【题型】解答题　【知识点】立体几何　【难度】medium
如图, 在四棱锥 \(P-ABCD\) 中, 底面 \(ABCD\) 是边长为2的正方形, \(M,N\) 分别为 \(BC,PD\) 中点.

(1) 求证: \(MN \parallel\) 平面 \(PAB\);

(2) 若 \(PA=AB\), \(PA \perp\) 平面 \(ABCD\), 求直线 \(MD\) 与平面 \(AMN\) 所成角的正弦值.
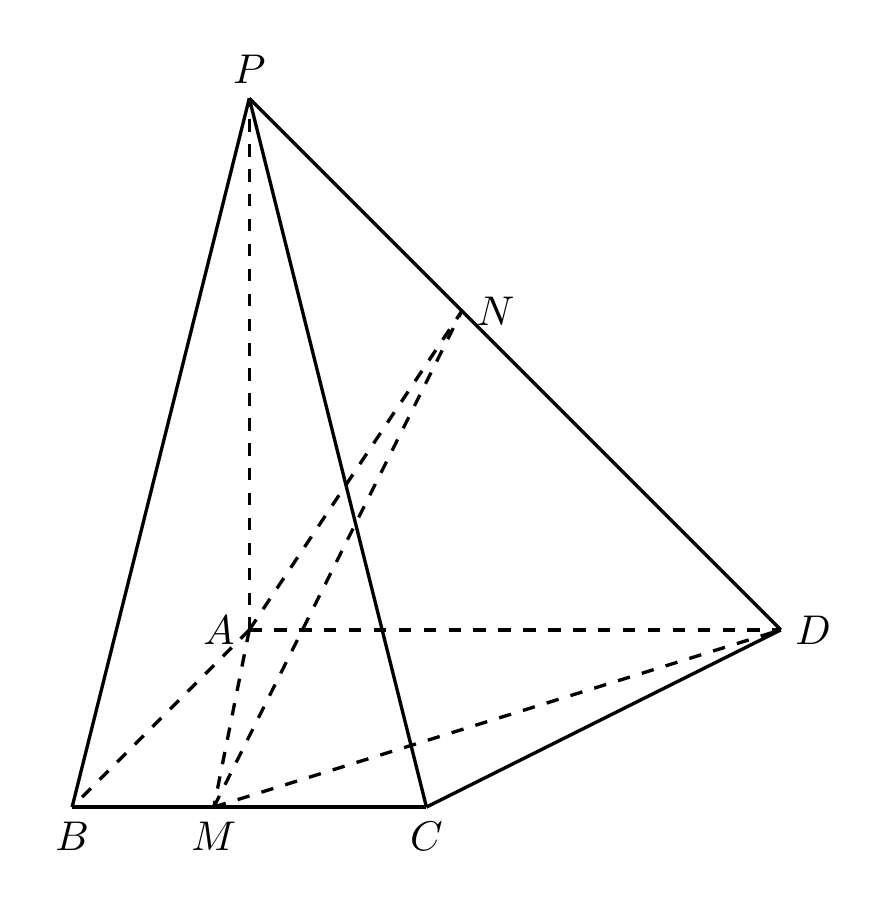
【解答】
\textbf{【答案】}
(1) 证明见解析

(2) \(\dfrac{4\sqrt{5}}{15}\)

\vspace{1em}

\textbf{【分析】}
(1) 取 \(PA\) 的中点 \(E\), 连接 \(EN\), \(BE\), 通过证明四边形 \(BENM\) 为平行四边形, 可得 \(MN \parallel BE\), 从而得证;

(2) 建立空间直角坐标系, 求出直线 \(MD\) 的方向向量与平面 \(AMN\) 的法向量的坐标, 再求出这两个向量的夹角的余弦值, 进而可得线面所成角的正弦值.

\vspace{1em}

\textbf{【详解】}
(1) 取 \(PA\) 的中点 \(E\), 连接 \(EN\), \(BE\),

因为底面 \(ABCD\) 是边长为2的正方形, \(M,N\) 分别为 \(BC,PD\) 中点,

可得 \(EN \parallel AD\), 且 \(EN = \dfrac{1}{2}AD\),

而 \(BM \parallel AD\), 且 \(BM = \dfrac{1}{2}AD\),

所以 \(EN \parallel BM\), 且 \(EN = BM\),

所以四边形 \(BENM\) 为平行四边形,

所以 \(MN \parallel BE\),

而 \(MN \not\subset\) 平面 \(PAB\), \(BE \subset\) 平面 \(PAB\),

所以 \(MN \parallel\) 平面 \(PAB\);

---

(2) 由题意以 \(A\) 为坐标原点, 以 \(AB,AD,AP\) 所在的直线分别为 \(x,y,z\) 轴建立空间直角坐标系,

若 \(PA=AB\), 则 \(D(0,2,0)\), \(B(2,0,0)\), \(C(2,2,0)\), \(P(0,0,2)\),

则 \(M(2,1,0)\), \(N(0,1,1)\),

所以 \(\overrightarrow{MD}=(-2,1,0)\), \(\overrightarrow{AM}=(2,1,0)\), \(\overrightarrow{AN}=(0,1,1)\),

设平面 \(AMN\) 的法向量为 \(\vec{n}=(x,y,z)\),

则
\[
\begin{cases}
\vec{n} \cdot \overrightarrow{AN} = 0 \\
\vec{n} \cdot \overrightarrow{AM} = 0
\end{cases}, \quad \text{即} \quad
\begin{cases}
y + z = 0 \\
2x + y = 0
\end{cases}
\]

令 \(x=1\), 则 \(\vec{n}=(1,-2,2)\),

所以 \(\vec{n} \cdot \overrightarrow{MD} = -2 - 2 + 0 = -4\), \(|\vec{n}| = \sqrt{1+4+4}=3\), \(|\overrightarrow{MD}| = \sqrt{4+1}=\sqrt{5}\),

所以
\[
\cos\langle \vec{n}, \overrightarrow{MD} \rangle = \dfrac{\vec{n} \cdot \overrightarrow{MD}}{|\vec{n}| \cdot |\overrightarrow{MD}|} = \dfrac{-4}{3 \times \sqrt{5}} = -\dfrac{4\sqrt{5}}{15},
\]

设直线 \(MD\) 与平面 \(AMN\) 所成角为 \(\theta\),

则
\[
\sin\theta = \left| \cos\langle \vec{n}, \overrightarrow{MD} \rangle \right| = \dfrac{4\sqrt{5}}{15}.
\]
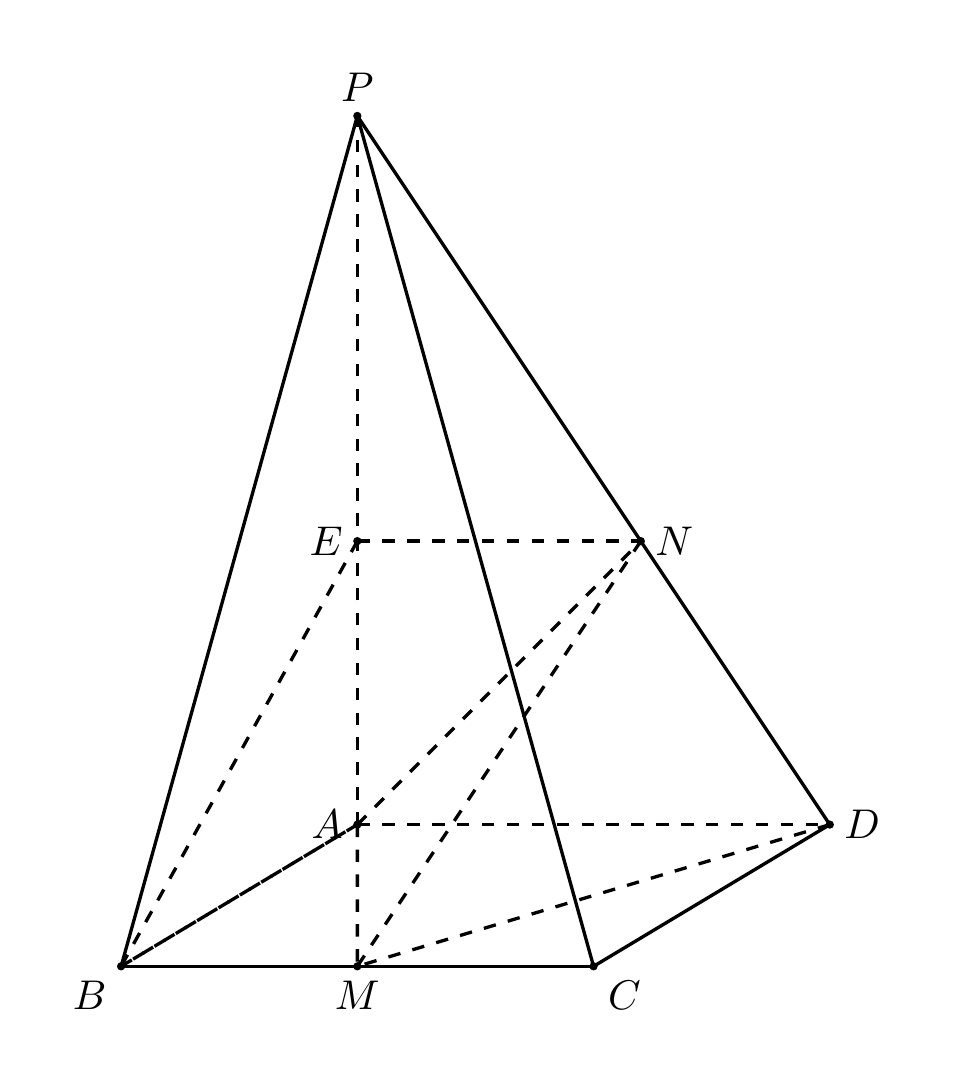
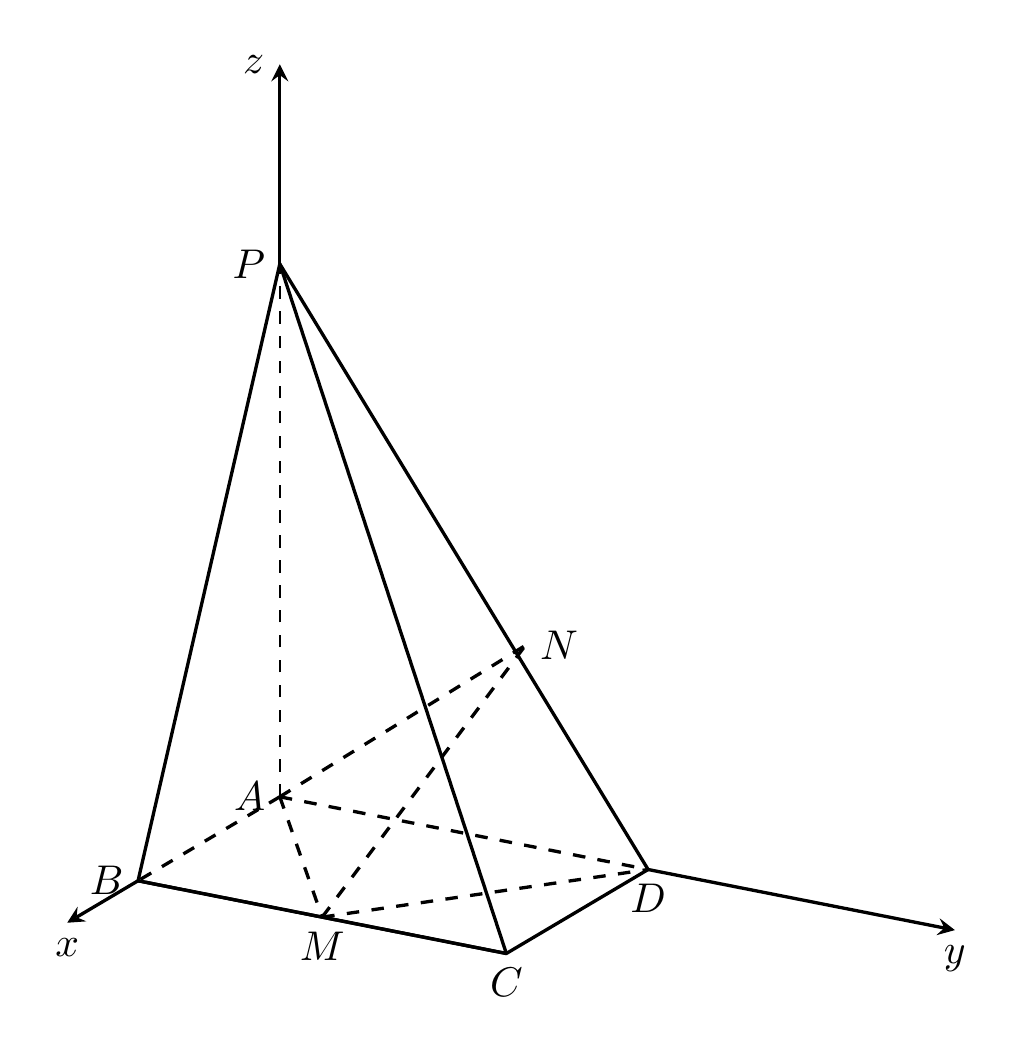